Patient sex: M
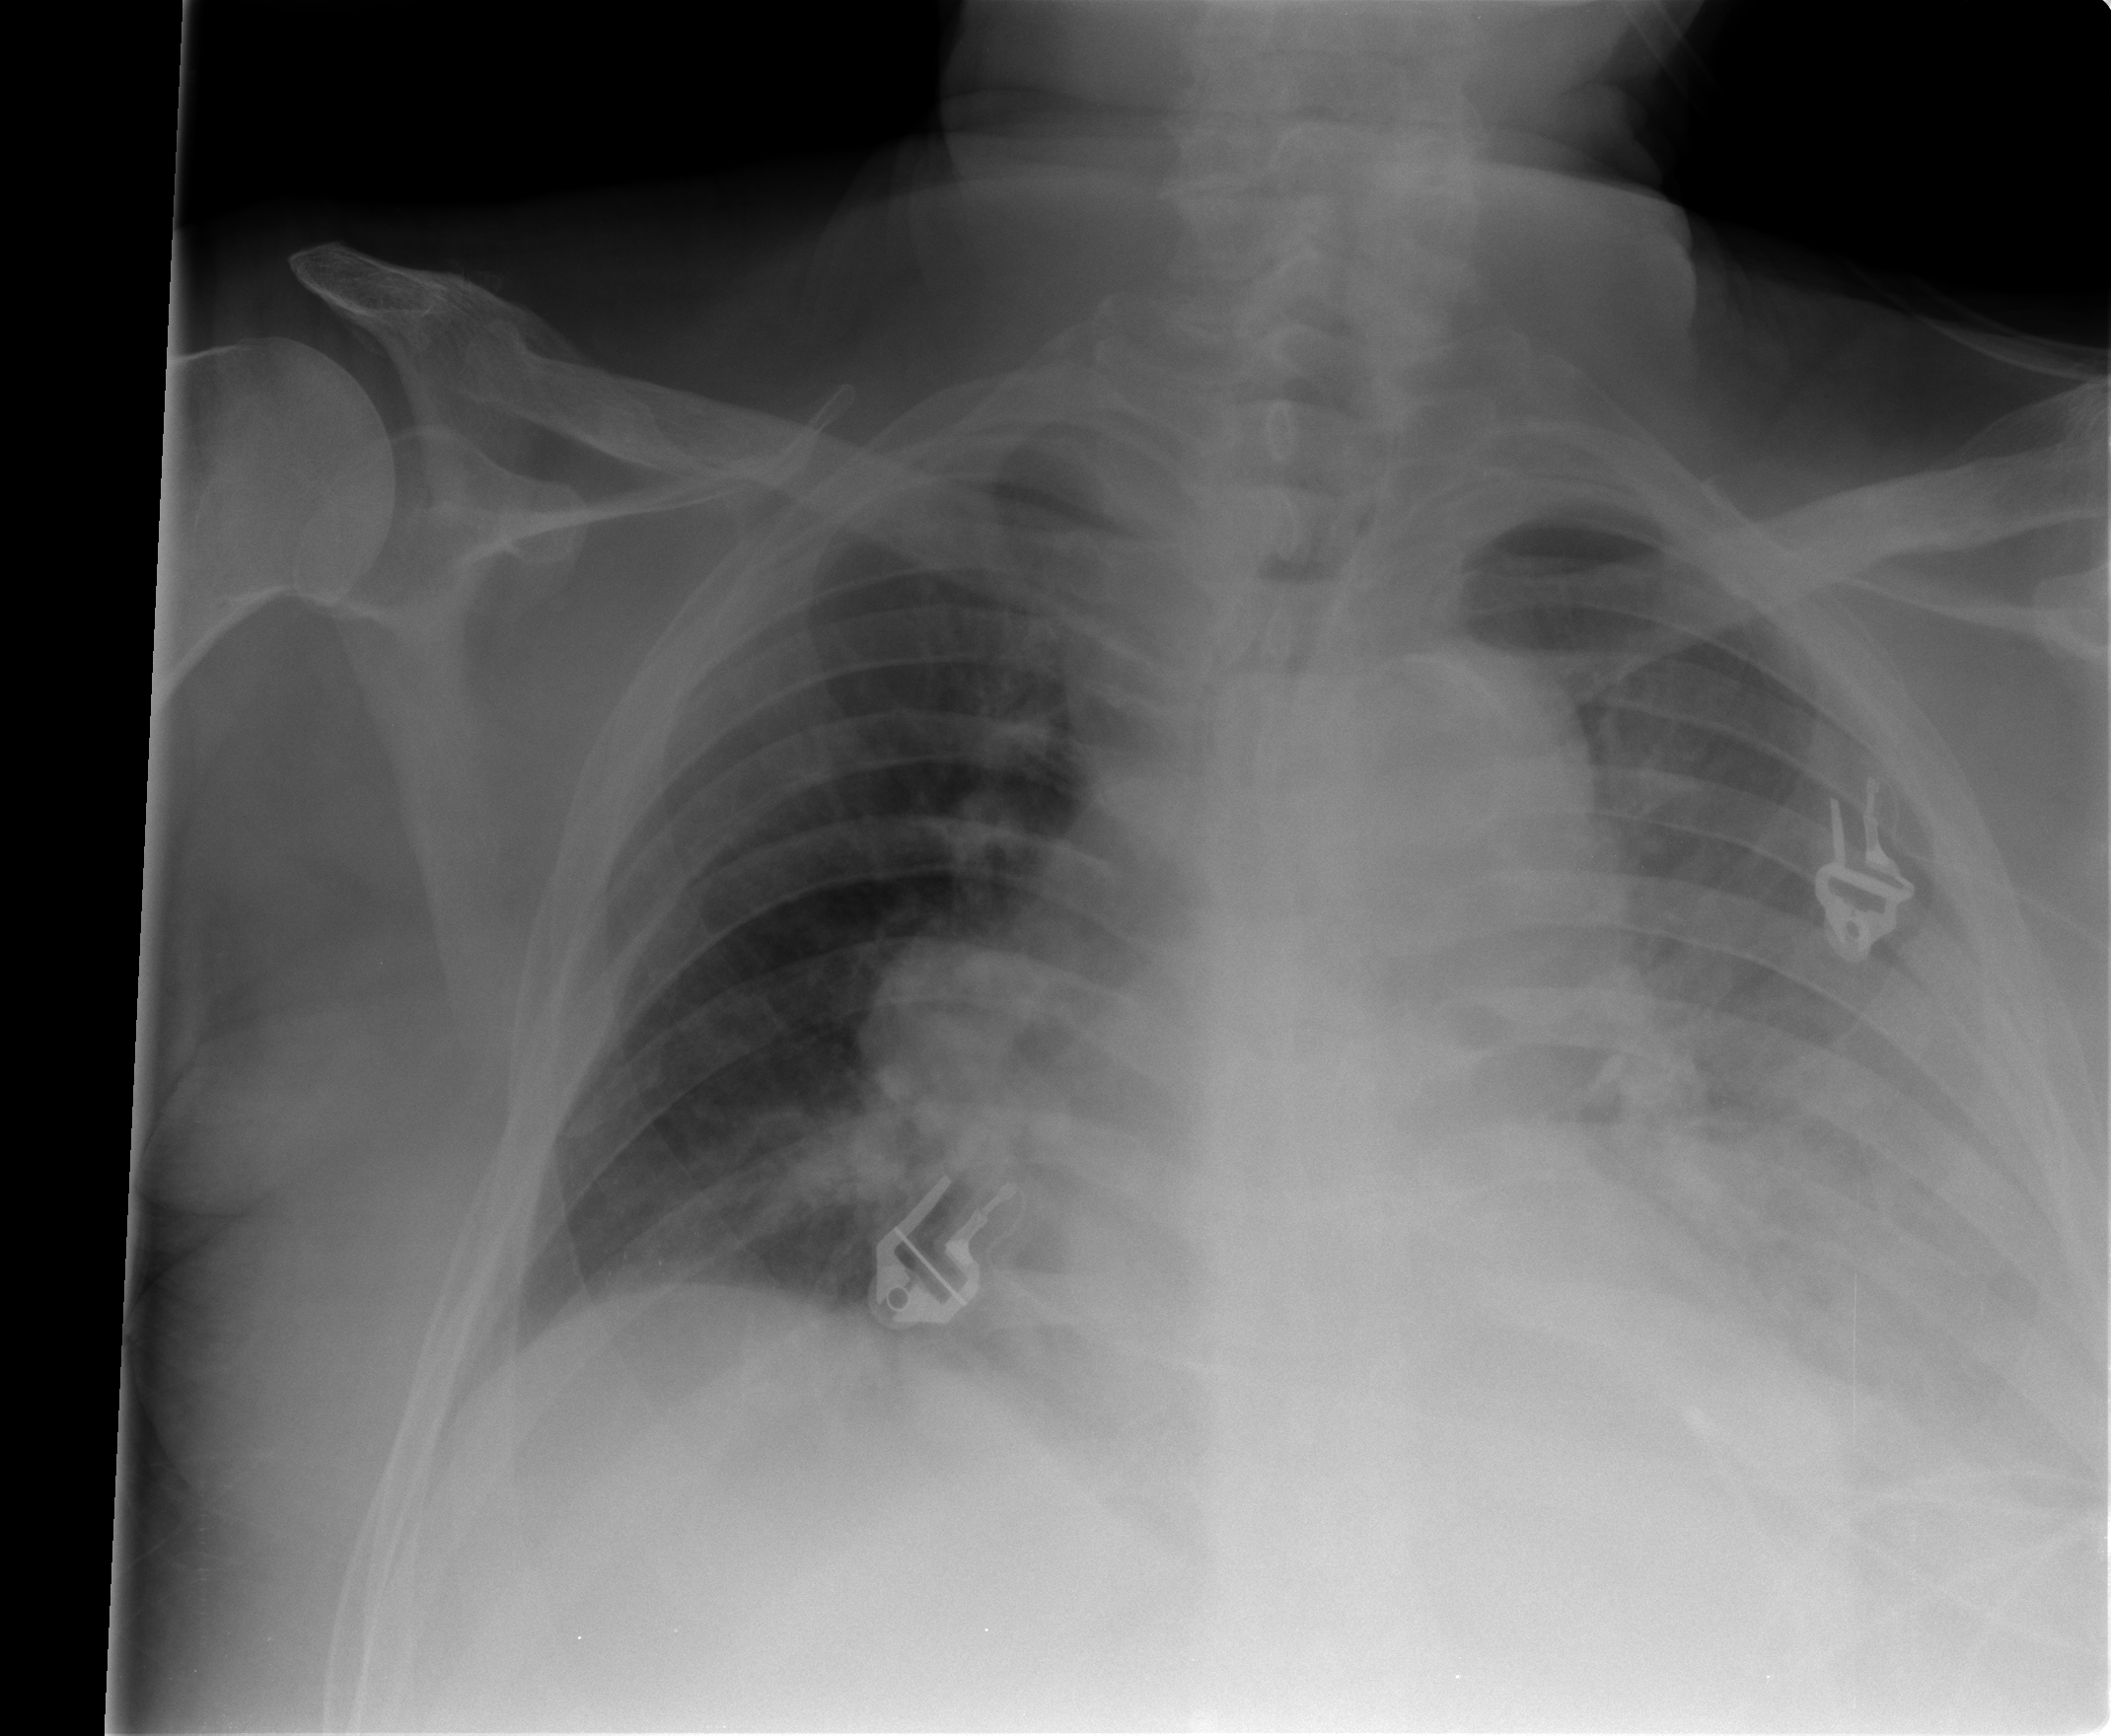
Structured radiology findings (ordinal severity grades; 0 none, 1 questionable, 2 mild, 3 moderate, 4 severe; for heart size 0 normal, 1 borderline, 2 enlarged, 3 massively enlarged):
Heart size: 2
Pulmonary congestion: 2
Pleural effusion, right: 1
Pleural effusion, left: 2
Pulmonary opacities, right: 0
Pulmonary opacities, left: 1
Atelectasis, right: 1
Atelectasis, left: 2